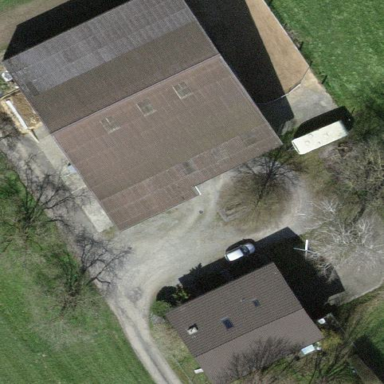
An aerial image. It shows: Farm with farmyard.